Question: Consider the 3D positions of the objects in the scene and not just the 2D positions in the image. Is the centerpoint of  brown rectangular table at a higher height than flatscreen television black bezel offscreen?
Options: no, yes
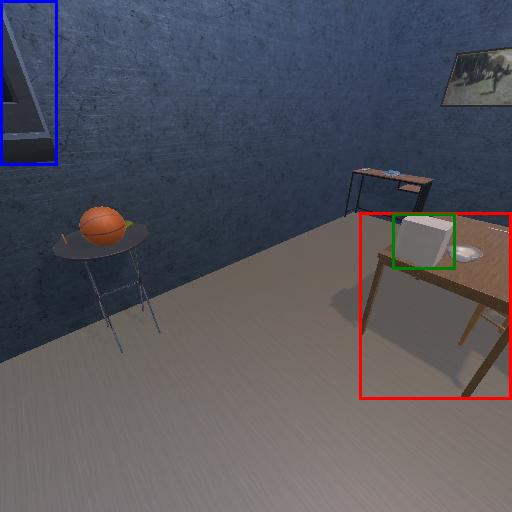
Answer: no